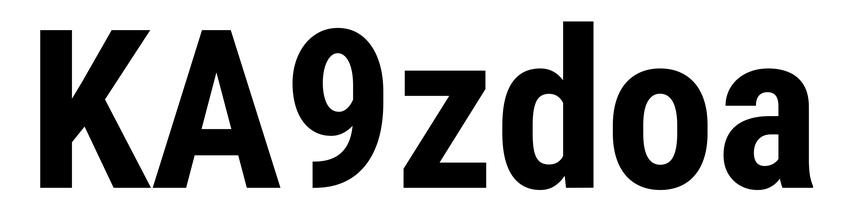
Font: Roboto_Condensed_Bold